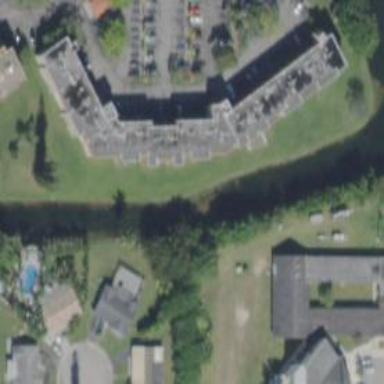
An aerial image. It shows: Canal.